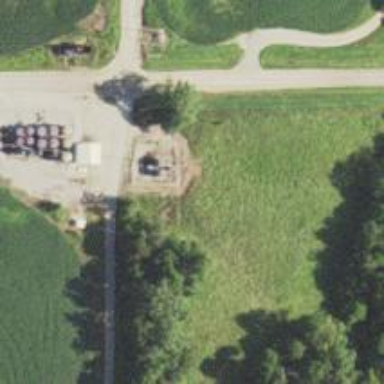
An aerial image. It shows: Storage tank with man-made structure.